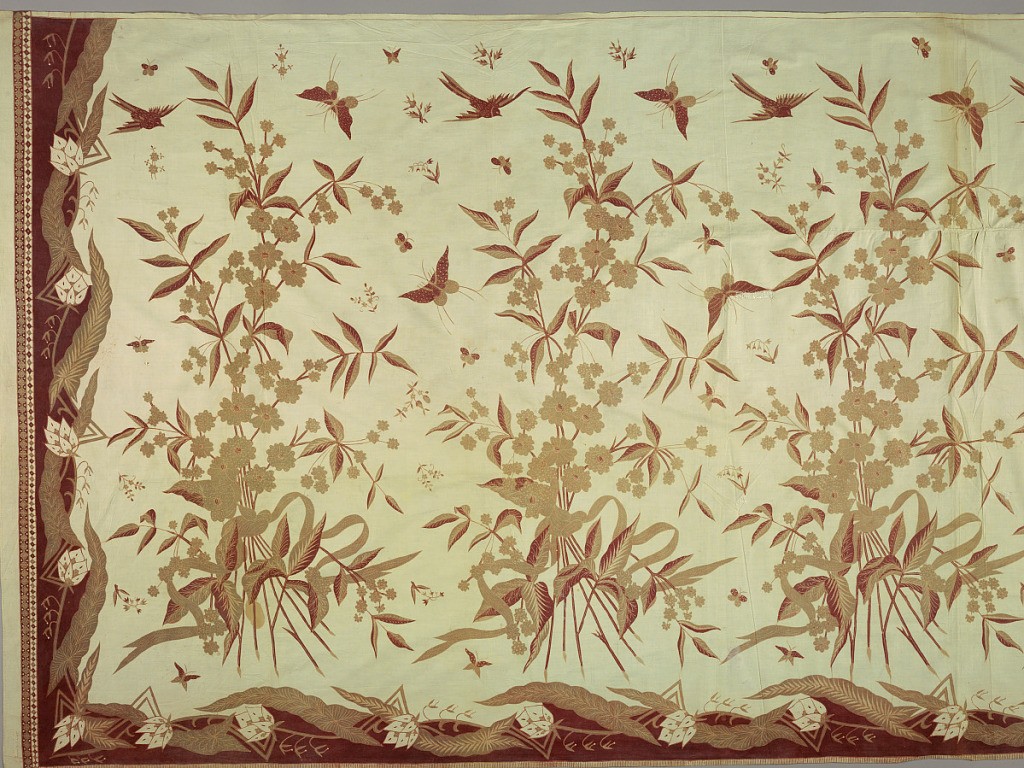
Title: Sarong
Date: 19th century
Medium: cotton Technique: wax resist dyeing (batik) on plain weave
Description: Cotton batik sarong in white, dark brown, and green. All-over large scale floral pattern and butterflies ("buketan" motif). Scalloped floral borders (a North Javanese batik innovation). Noticable Western influence in pattern, which is typical of batik from the north coast of Java.